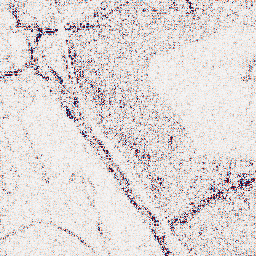
Category: wavelet
Decomposition family: wavelet_biorthogonal
Decomposition parameters: wavelet: bior3.5
level: 1
Upsampling method: fft_zeropad
Upsampling parameters: scale: 4
Upsampling scale: 4